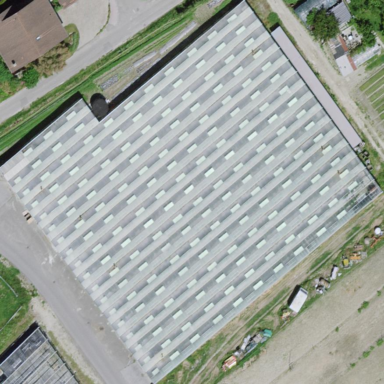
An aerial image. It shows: Greenhouse.